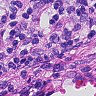
Metastatic tissue present: no